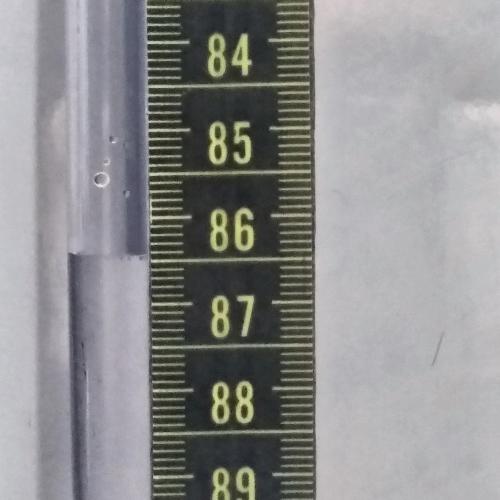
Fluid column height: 86.4 cm